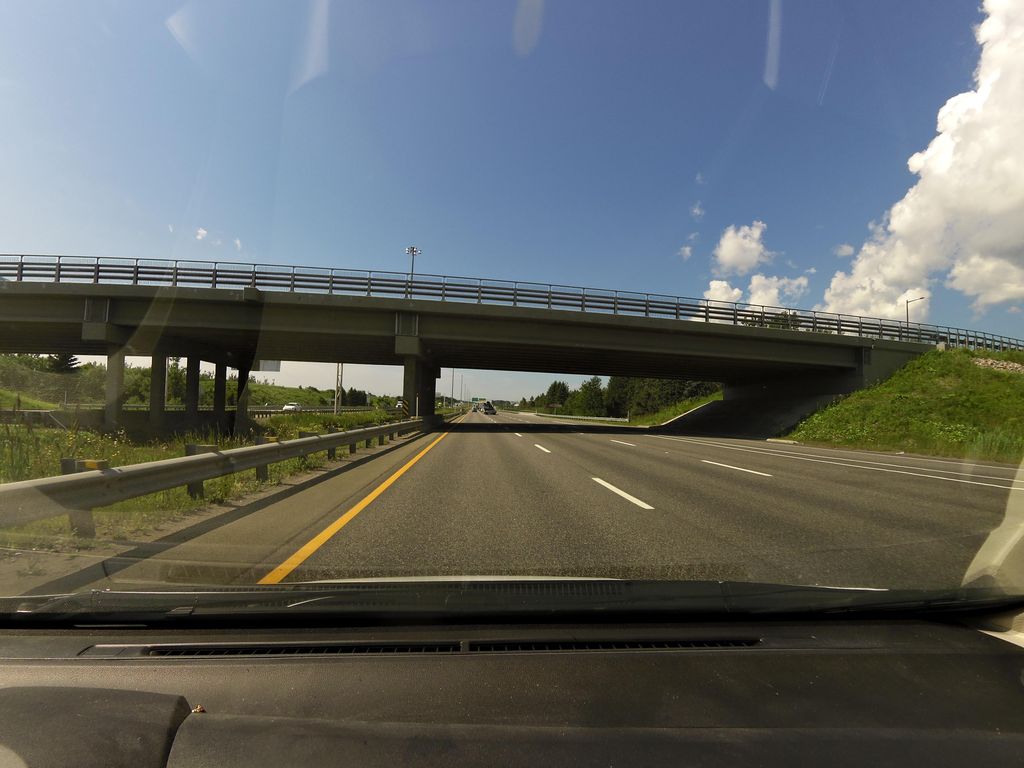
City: quebec_city